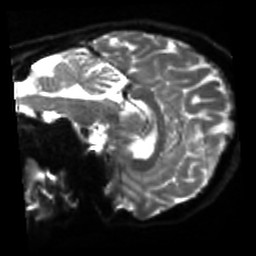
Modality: sbref
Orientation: sagittal
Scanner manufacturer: siemens
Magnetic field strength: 3 T
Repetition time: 4 s
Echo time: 0.0594 s